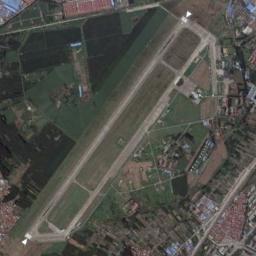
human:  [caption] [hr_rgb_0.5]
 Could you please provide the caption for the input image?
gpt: This airport has only one runway .

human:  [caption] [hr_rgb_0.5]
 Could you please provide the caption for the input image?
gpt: There is an airport between many buildings and fields .

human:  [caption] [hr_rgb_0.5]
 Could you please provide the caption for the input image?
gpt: An airport with two parallel runways on the lawn and some villages beside .

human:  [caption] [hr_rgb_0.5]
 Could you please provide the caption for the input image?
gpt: An airport with a runway and buildings is surrounded by a residential area and green fields .

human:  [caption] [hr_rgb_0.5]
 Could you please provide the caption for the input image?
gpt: The airport is surrounded by grass .